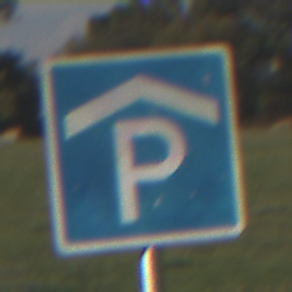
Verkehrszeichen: Parkhaus
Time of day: MorningAfternoon
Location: Outdoor (Nature)
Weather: PartlyCloudy
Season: NotSpecified
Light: Natural